Field crop: maize
Growth stage: 2
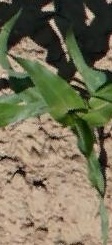
Species: maize